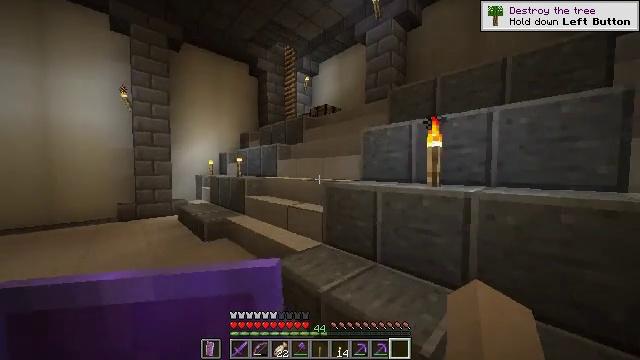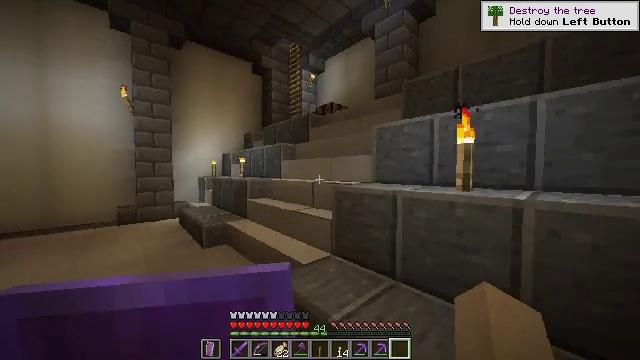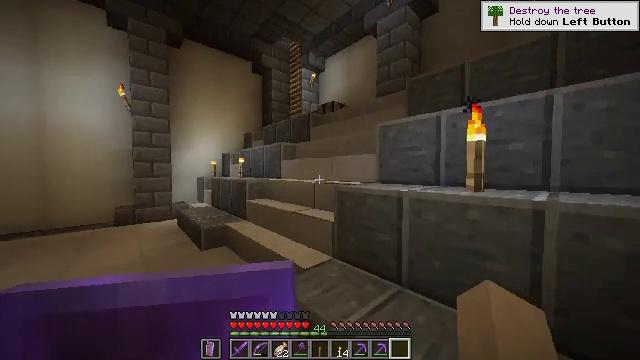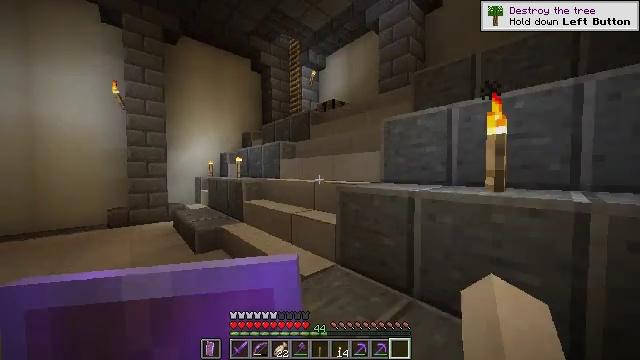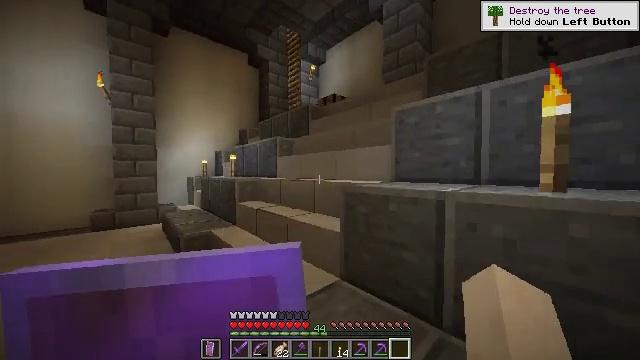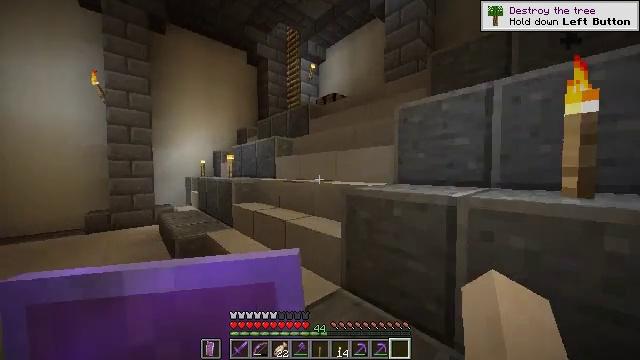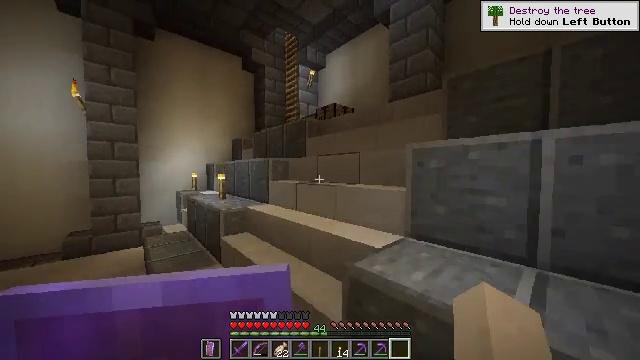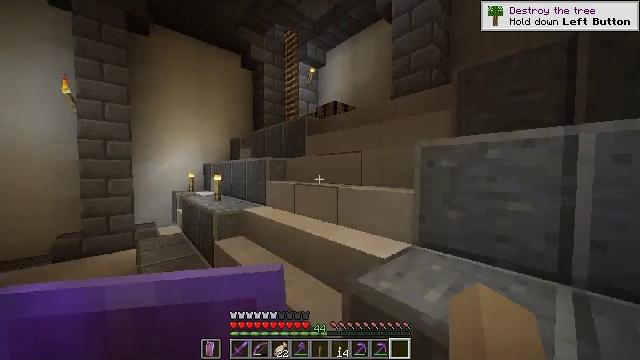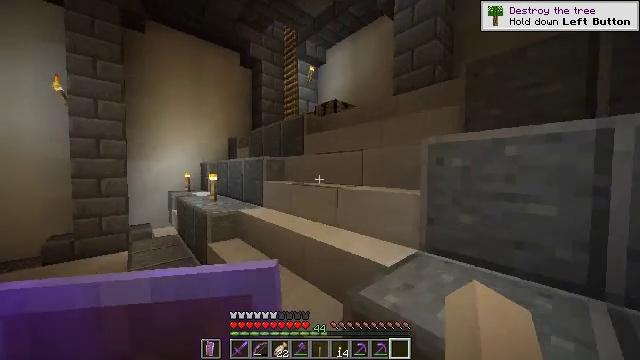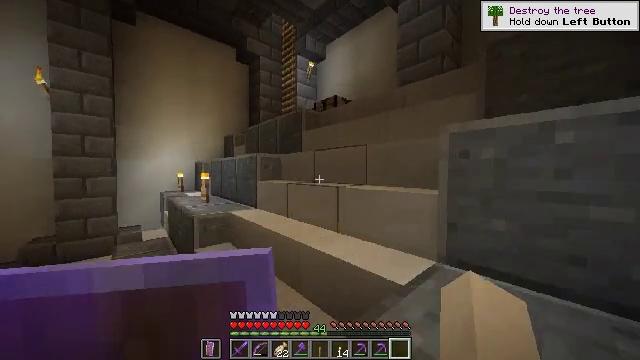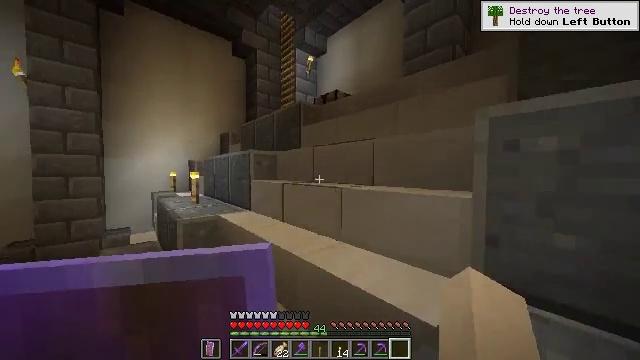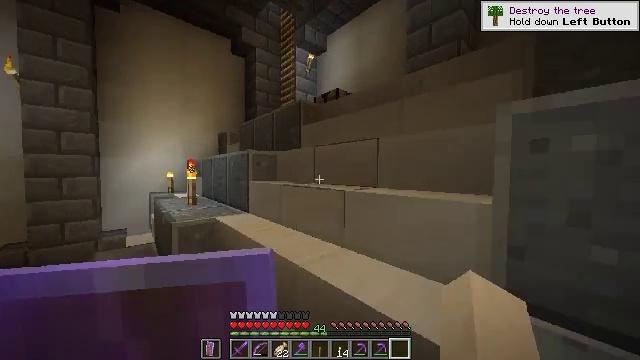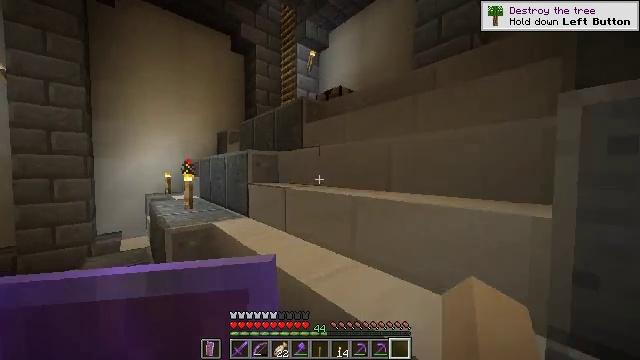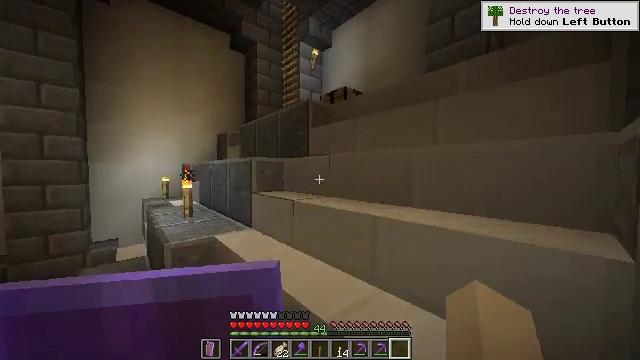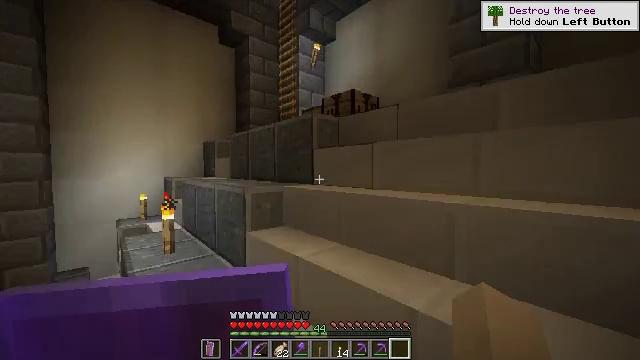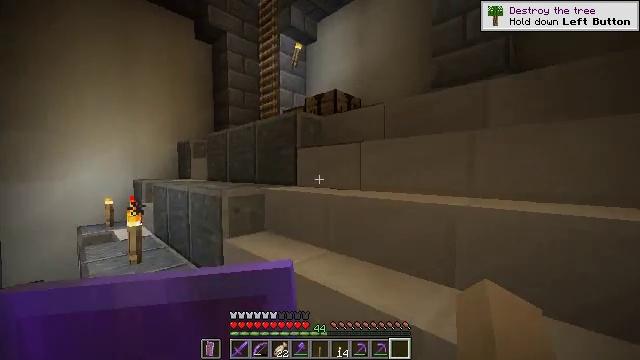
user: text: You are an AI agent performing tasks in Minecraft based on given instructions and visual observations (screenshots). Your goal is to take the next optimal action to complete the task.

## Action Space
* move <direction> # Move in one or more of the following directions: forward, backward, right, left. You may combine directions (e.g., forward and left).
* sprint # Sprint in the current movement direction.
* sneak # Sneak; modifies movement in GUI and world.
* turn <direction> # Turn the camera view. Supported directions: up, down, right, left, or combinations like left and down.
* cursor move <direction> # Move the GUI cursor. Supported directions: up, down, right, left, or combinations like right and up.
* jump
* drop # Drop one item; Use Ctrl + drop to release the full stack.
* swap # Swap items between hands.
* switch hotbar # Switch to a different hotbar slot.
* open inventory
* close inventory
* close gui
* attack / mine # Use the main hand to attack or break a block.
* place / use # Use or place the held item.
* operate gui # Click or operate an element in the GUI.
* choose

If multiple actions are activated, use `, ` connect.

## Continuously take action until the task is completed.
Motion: motion action
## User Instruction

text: Open the crafting table and craft a quartz block with nether quartz.
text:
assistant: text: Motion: move forward, sprint, turn left
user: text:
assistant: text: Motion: move forward, sprint
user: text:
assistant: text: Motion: move forward, sprint
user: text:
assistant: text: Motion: move forward, sprint
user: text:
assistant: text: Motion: move forward, sprint
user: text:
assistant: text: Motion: move forward, sprint
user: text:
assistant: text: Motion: move forward, sprint
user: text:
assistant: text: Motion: move forward, sprint
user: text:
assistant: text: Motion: move forward, sprint
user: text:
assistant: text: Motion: move forward, sprint
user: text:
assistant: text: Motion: move forward, sprint
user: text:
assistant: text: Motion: move forward, sprint
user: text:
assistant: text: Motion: move forward, sprint
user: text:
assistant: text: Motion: move forward, sprint
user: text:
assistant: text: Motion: move forward, sprint, turn right
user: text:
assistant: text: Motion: move forward, sprint, turn right
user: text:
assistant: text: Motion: move forward, sprint, turn right
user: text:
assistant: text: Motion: move forward, sprint, turn right and down
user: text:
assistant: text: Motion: move forward, sprint, turn right
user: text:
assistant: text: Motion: move forward, sprint
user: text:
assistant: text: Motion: move forward, sprint
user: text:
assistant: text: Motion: move forward, sprint, turn left
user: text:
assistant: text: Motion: move forward and move right, sprint, turn left
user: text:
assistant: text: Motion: move forward and move right, sprint, turn left and down
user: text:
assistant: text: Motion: move forward and move right, sprint, turn left and down
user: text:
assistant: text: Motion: move forward, sprint, turn left and down
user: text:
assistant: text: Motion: move forward, sprint, turn left and down
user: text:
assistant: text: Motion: move forward, sprint, turn left and down
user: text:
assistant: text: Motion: move forward, sprint, turn left
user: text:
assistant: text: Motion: move forward, sprint, turn left and down